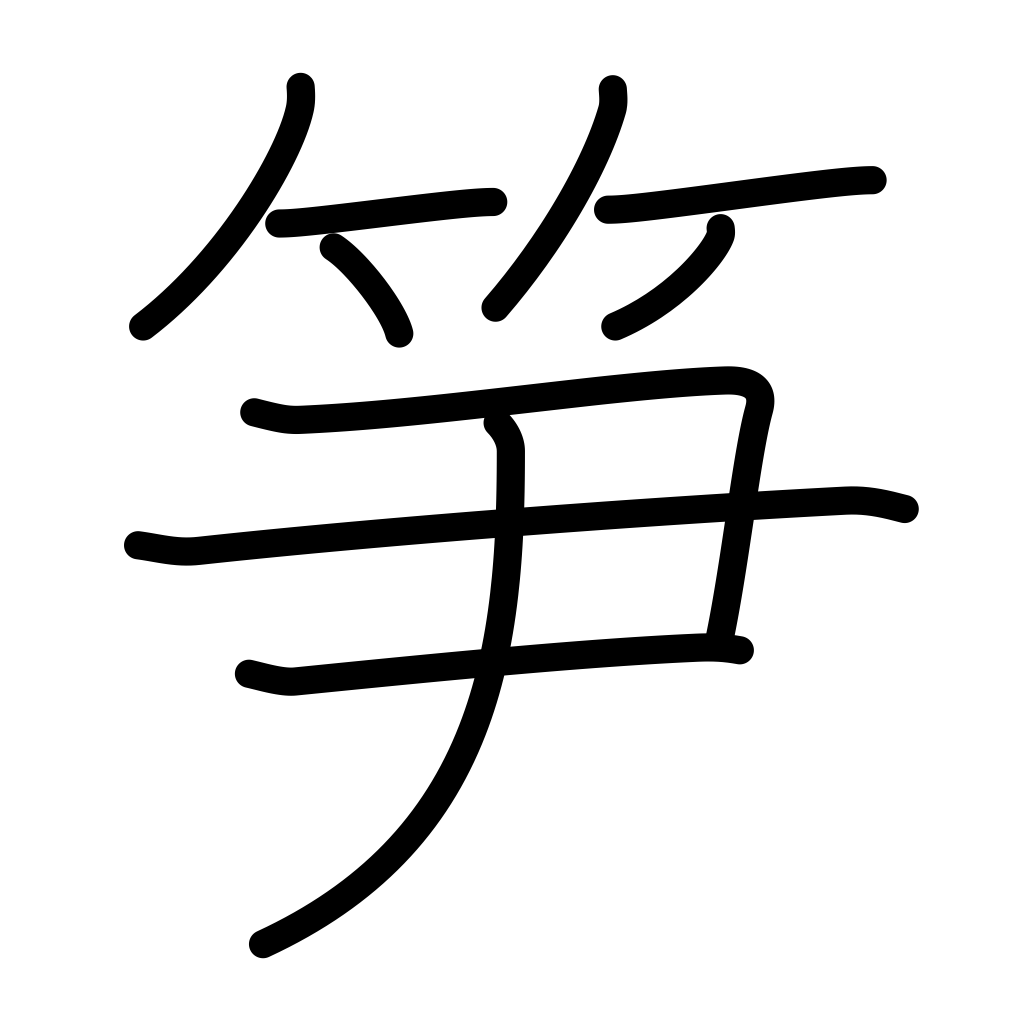
Meaning: bamboo shoot